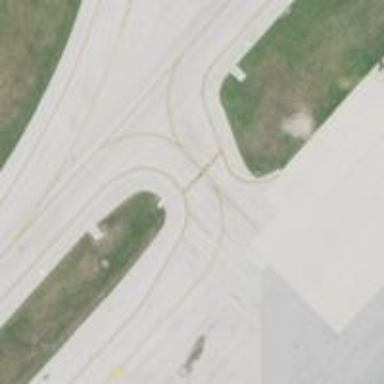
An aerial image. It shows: View of taxiway at the airport.